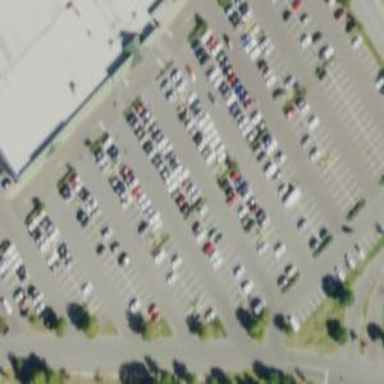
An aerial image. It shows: Trolley bay.